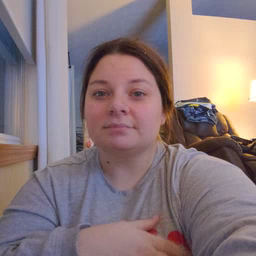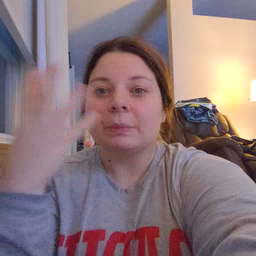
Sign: pretty